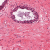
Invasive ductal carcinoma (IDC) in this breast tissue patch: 0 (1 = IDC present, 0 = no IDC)